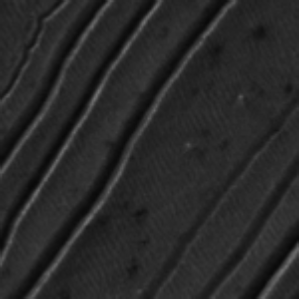
Label: frost